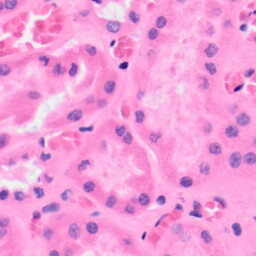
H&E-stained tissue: Kidney